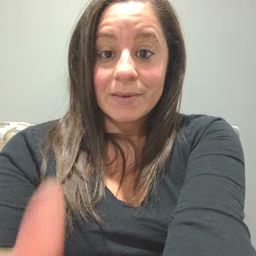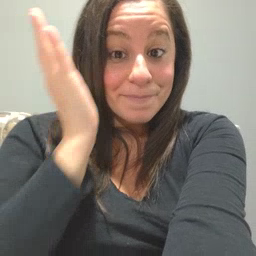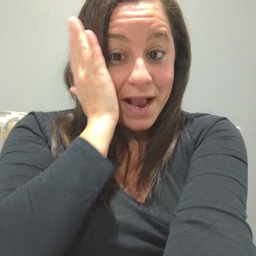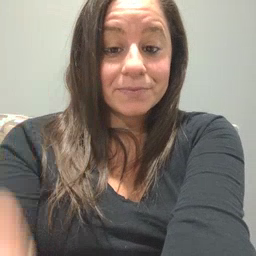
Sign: bed